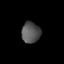
Tissue: skin
Cell type: Epithelial cells
Senescence score: 0.2577
Nuclear area (px): 385
Mean DAPI intensity: 84.088